Question: I am looking for a way to add visual controls into a console application. Is this supported by Visual Studio? If yes how to do it? any samples or links?
By visual controls I mean text boxes, menus, etc... Something similar to the following picture:

Thank you!
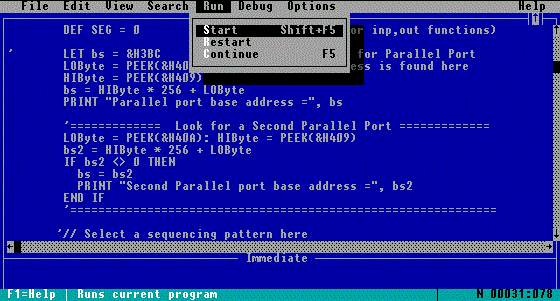
Answer: You probably want something like NCurses or MonoCurses as there's nothing really built in to do this for you, interacting with the console is pretty basic.
See these links:
<URL>
<URL>